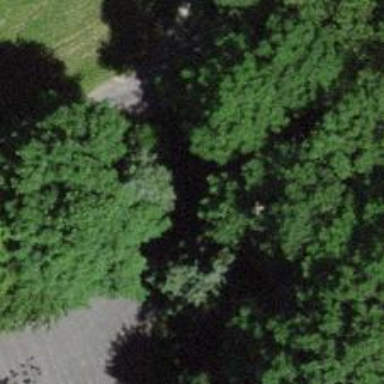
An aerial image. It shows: Driveway.